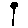
Label: flower